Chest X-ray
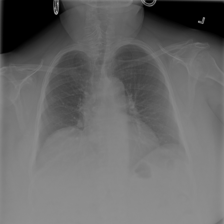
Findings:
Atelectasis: negative
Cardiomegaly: negative
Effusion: negative
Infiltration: negative
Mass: negative
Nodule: negative
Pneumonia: negative
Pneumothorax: negative
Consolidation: negative
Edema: negative
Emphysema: negative
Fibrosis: negative
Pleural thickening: negative
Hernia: negative